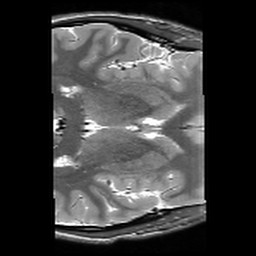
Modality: T2w
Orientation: axial
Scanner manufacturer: siemens
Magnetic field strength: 3 T
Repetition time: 10.64 s
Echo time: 0.05 s